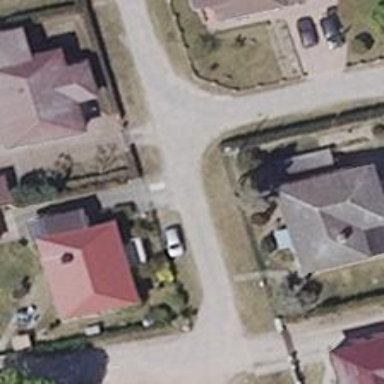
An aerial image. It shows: Residential road surfaced with concrete plates.